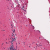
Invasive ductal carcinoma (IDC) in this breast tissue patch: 0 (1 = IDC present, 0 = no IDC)